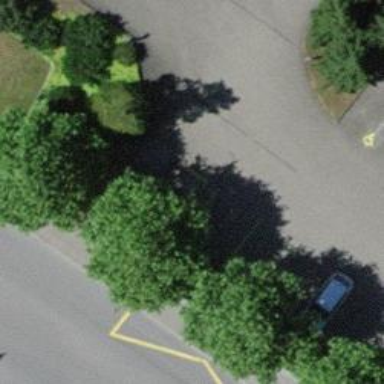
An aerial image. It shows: Road with steps.